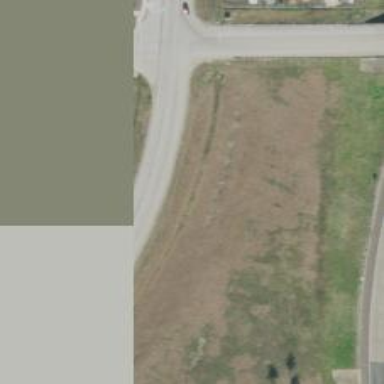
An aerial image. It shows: Secondary road with frontage road.